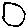
Label: circle